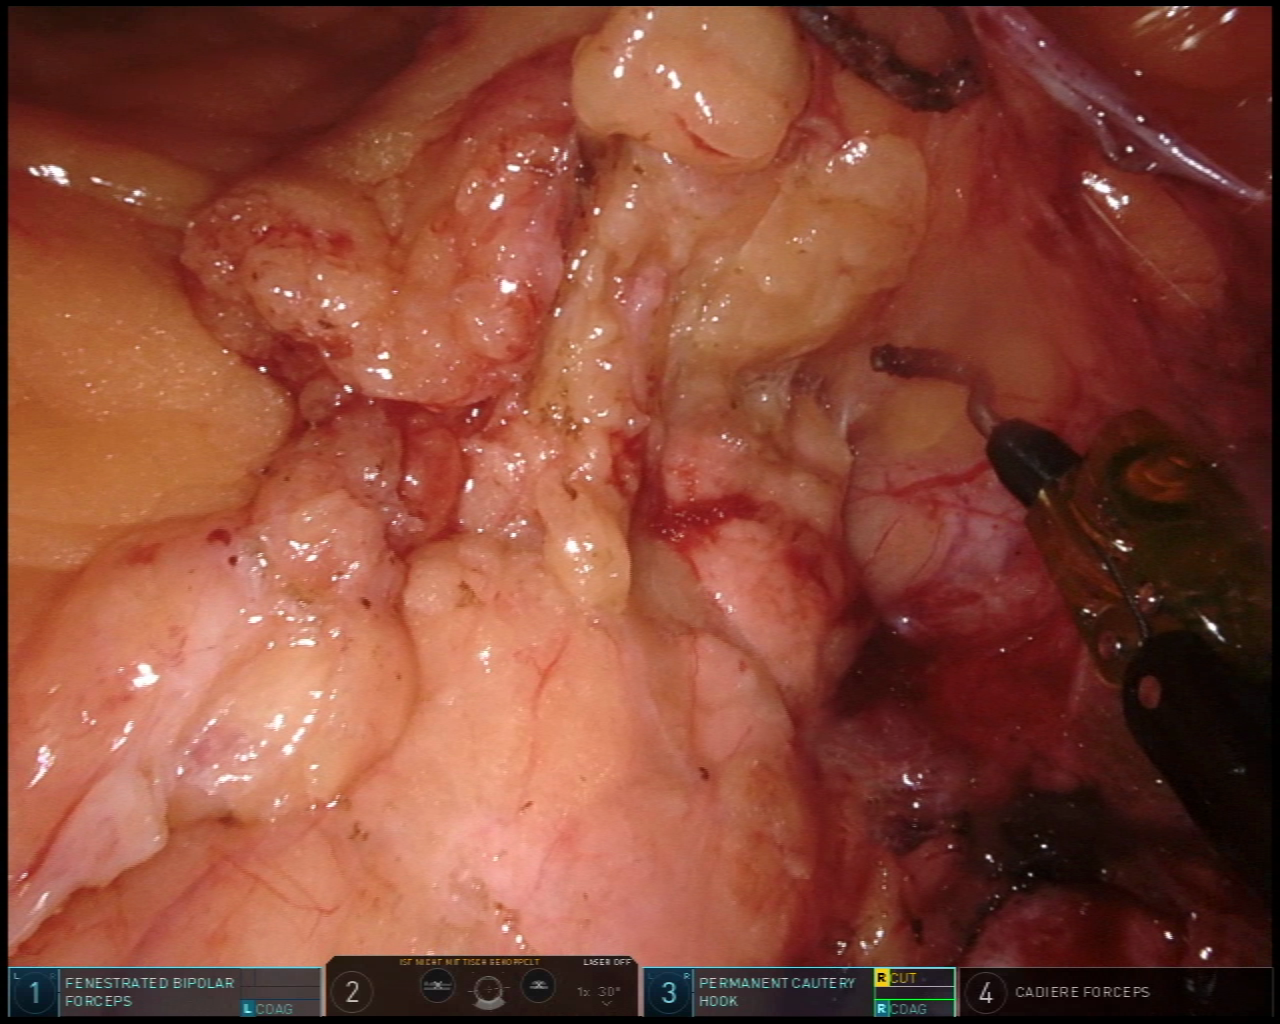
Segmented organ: pancreas
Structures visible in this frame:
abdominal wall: no
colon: no
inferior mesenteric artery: no
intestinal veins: no
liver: no
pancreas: yes
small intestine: no
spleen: no
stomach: no
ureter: no
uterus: no
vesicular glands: no